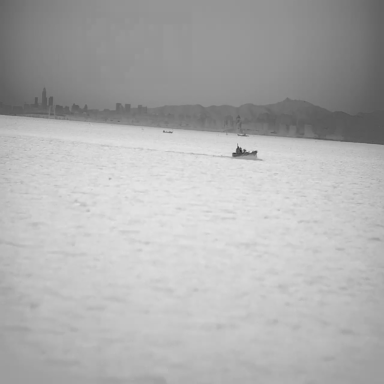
There are three bulk_carriers in the infrared image.